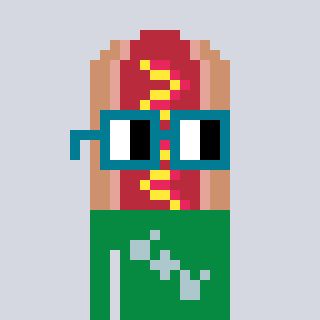
a pixel art character with square dark green glasses, a hotdog-shaped head and a green-colored body on a cool background